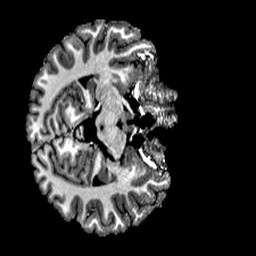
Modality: T1w
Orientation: axial
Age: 22
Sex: male
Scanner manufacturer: siemens
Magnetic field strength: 6.98 T
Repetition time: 6 s
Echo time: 0.00302 s